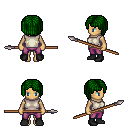
a pixel art fantasy rpg character, female body template, human, tanned skin, white sleeveless shirt, magenta pants, green pageboy hairstyle, black shoes, spear, four views (front, back, left, right), 2x2 character sprite sheet, small pixel art, hard edges, no anti-aliasing